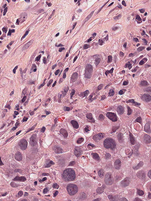
Tumor epithelial tissue: yes
Tumor-associated stroma tissue: yes
Normal tissue: no